Question: I built a small Chrome extension - it shows your IP and geolocation information.
I tested it several times, packaged it (using Grunt) and uploaded to the Chrome web store.
I verified several time that the resulting zip file contains all the files needed by the app + the manifest.
I then removed my local version, and tried installing from the web store. I keep getting this error, even after refreshing, and restarting the browser several times:
> "There was a problem adding this item to Chrome. Please refresh the
page and try again."

How do I debug/solve this problem?
- <URL>
:
Looking at the JS console, I see an error every time I hit the install button:
> webstorePrivate.beginInstallWithManifest3: Invalid manifest
No further information, and to me the manifest file looks ok (and it works when loaded locally).
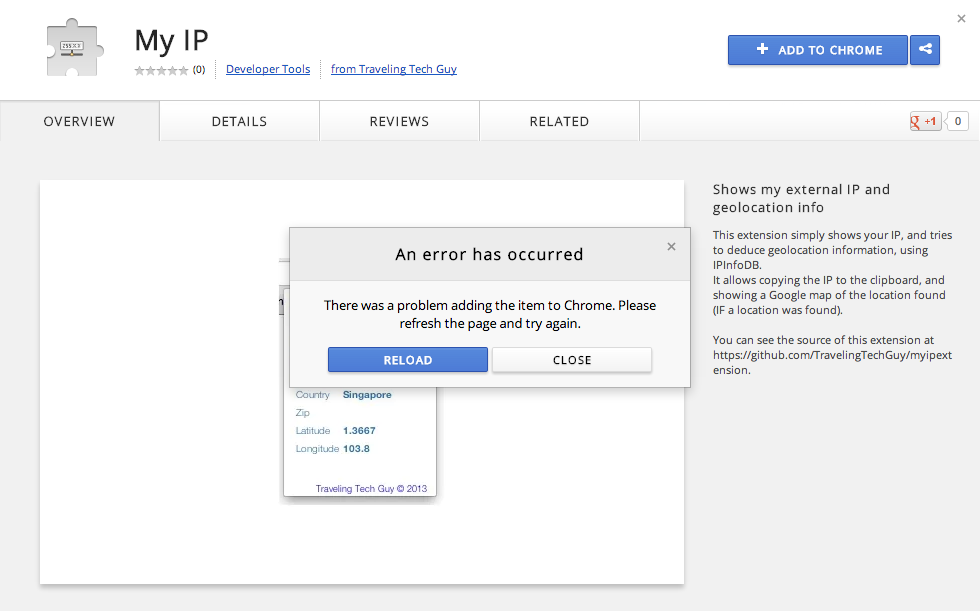
Answer: Ok, took a while, but I found the culprit and fixed it.
I used Yeoman and <URL> to bootstrap the extension. One of the tasks in the Gruntfile.js reads like this:
'''
grunt.registerTask('manifest', function() {
var manifest = grunt.file.readJSON(yeomanConfig.app + '/manifest.json');
//manifest.background.scripts = ['scripts/background.js'];
grunt.file.write(yeomanConfig.dist + '/manifest.json', JSON.stringify(manifest, null, 2));
});
'''
As you can see on the third (commented) line, the task injects a background.js script EVEN if you do not need it. Furthermore if you, like me, use a background , this renders the manifest invalid.
For some reason, it will work locally, just not from the store. Once I commented that line, the manifest is valid, and the extension available.